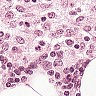
Metastatic tissue present: no